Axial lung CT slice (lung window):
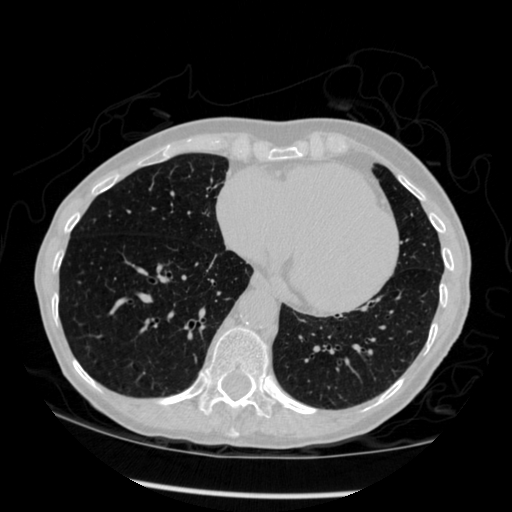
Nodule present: no